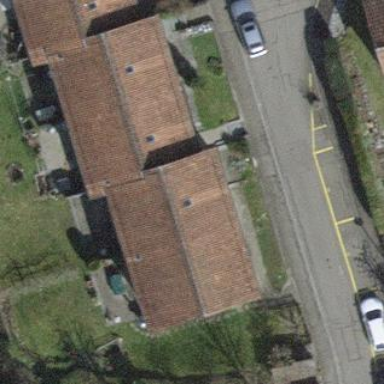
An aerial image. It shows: Simple and straightforward house.